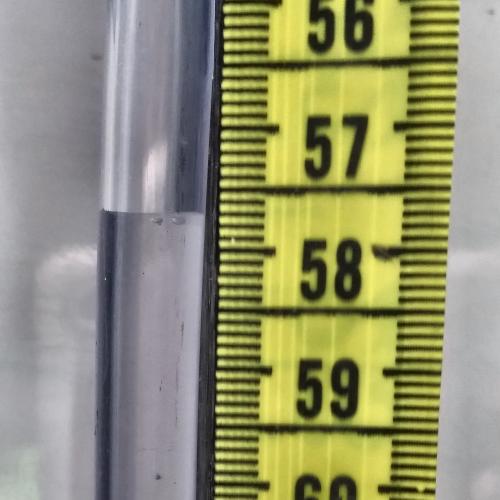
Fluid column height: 57.7 cm